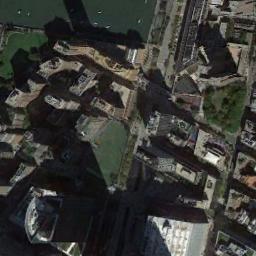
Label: commercial_area